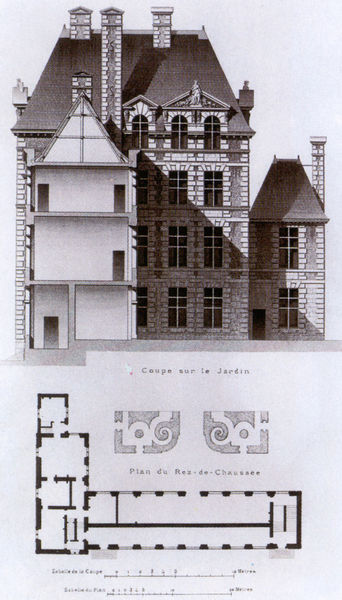
Titel: Saint Germain des Près (Grundriß und Aufriß Abtspalast)
Künstler: Guillaume Marchant
Standort: Paris
Institution: Saint Germain des Près
Schlagwörter: schatten, weiß, ausschnitt, braun, fenster, frankreich, grau, licht, schwarz, skizze, strasse, zeichen, zeichnung, zimmer, dach, gebäude, haus, park, schloss, architektur, barock, stein, figur, kamin, kamine, schornstein, garten, schrift, papier, ansicht, fassade, türen, dächer, giebel, mauer, schornsteine, ziegel, grafik, backstein, schlot, französisch, treppen, jugendstil, gang, laviert, wohnhaus, buch, stockwerk, gauben, mauerwerk, schnitt, flur, räume, entwurf, walmdach, fachwerk, historismus, etagen, gaube, geschosse, parterre, plan, buck, pavillon, ornamentik, graustufen, stockwerke, querschnitt, details, legende, geschoss, speicher, dachgaube, gibel, grundriss, palais, hinterhaus, massstab, aufriss, etage, architekturzeichnung, fensterachsen, bauplan, satteldach, ziegelmauer, gemauert, aufschnitt, erweiterung, berechnung, skala, masstab, stadthaus, metermass, vorgarten, gartenplan, planzeichnung, bürgerhaus, lavur, chaussee, zigelmauer, persepsktive, gebäudequerschnitt, 17. jahrhundert, zimmer r, architekturdarstellung, palastarchitektur, hausarchitektur, atrchitektur